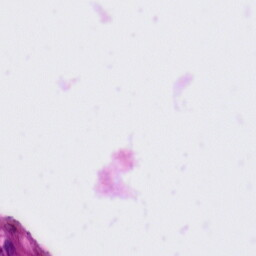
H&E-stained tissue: Tonsil